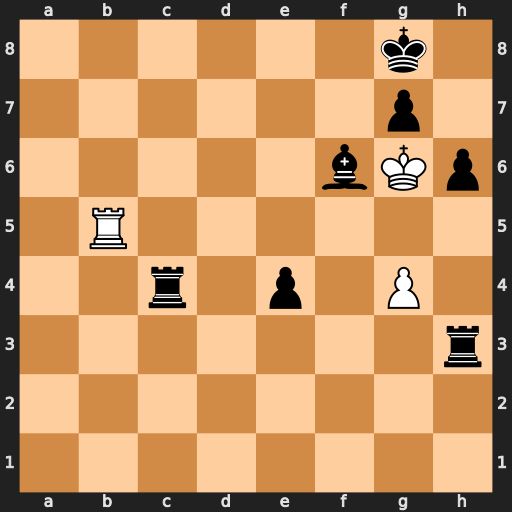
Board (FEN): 6k1/6p1/5bKp/1R6/2r1p1P1/7r/8/8
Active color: w
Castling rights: -
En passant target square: -
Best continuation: Rb8+ Rc8 Rxc8+ Bd8 Rxd8#